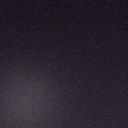
Screen state: off